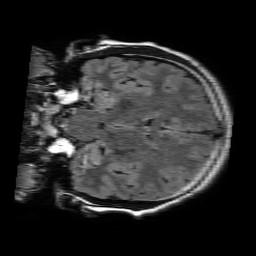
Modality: FLAIR
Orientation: coronal
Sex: male
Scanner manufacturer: philips
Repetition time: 11 s
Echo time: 0.125 s